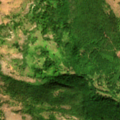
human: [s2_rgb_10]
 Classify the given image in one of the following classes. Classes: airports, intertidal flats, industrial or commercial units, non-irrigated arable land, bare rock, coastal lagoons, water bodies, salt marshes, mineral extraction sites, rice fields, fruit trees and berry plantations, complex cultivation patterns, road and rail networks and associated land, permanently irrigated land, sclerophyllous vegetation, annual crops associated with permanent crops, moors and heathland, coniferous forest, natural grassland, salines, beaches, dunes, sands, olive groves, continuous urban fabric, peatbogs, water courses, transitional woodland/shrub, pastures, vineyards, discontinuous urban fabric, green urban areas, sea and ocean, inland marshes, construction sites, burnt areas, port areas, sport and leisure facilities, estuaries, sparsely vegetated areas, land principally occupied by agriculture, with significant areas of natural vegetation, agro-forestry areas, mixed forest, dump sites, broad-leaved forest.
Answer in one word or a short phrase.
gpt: broad-leaved forest, natural grassland